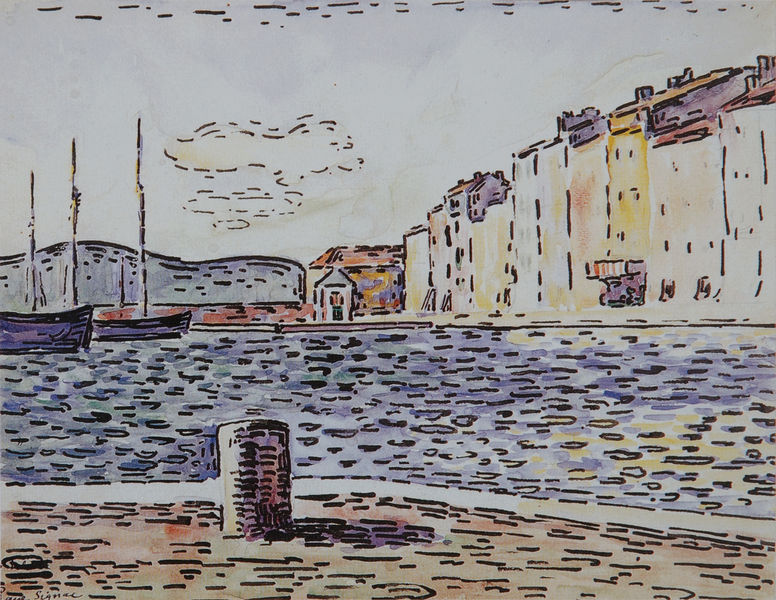
Titel: Saint-Tropez. Le port, Saint-Tropez. Der Hafen
Künstler: Paul Signac
Institution: (Privatsammlung)
Schlagwörter: blau, dunkel, himmel, meer, schatten, wasser, weiß, wolken, aquarell, fluss, gelb, landschaft, sand, see, stadt, ufer, bunt, cafe, fenster, frankreich, hell, licht, pfeiler, schwarz, skizze, tür, zeichnung, dach, gebäude, haus, rot, wolke, signatur, horizont, häuser, hügel, spiegelung, brücke, kirche, polder, sonne, boot, boote, kamin, kamine, schornstein, küste, schiff, schiffe, segelboot, sommer, strand, ruhe, ansicht, fassade, geschäft, italien, pflaster, venedig, mast, moderne, pointilismus, berge, gebirge, modern, dorf, dächer, mauer, schornsteine, farbe, linien, hafen, anleger, kai, masten, promenade, luft, steg, striche, umriss, reflexion, segelboote, pfosten, panorama, punkte, helligkeit, provence, gehsteig, mole, linie, minimalistisch, paul, schraffur, gehweg, zeichnerisch, seurat, signac, ungenau, häuserzeile, pointillismus, hafenstadt, segelmasten, coloriert, verankerung, buntstifte, anlegepfosten, boiler, bootsrumpf, mülleimer, stricht, farbstift, andeutung, angedeutet, pöller, hi,,eö